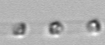
Label: Skeletonema